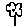
Label: flower